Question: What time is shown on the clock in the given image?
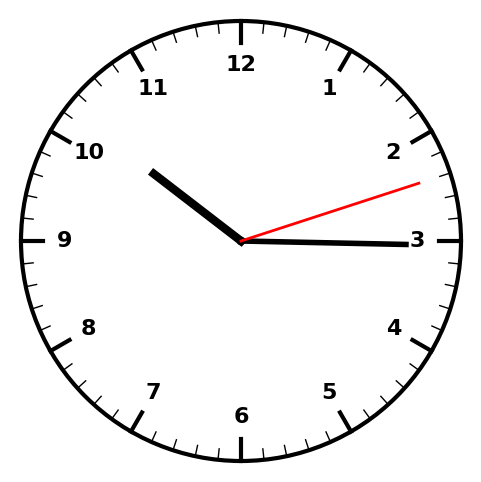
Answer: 10:15:12